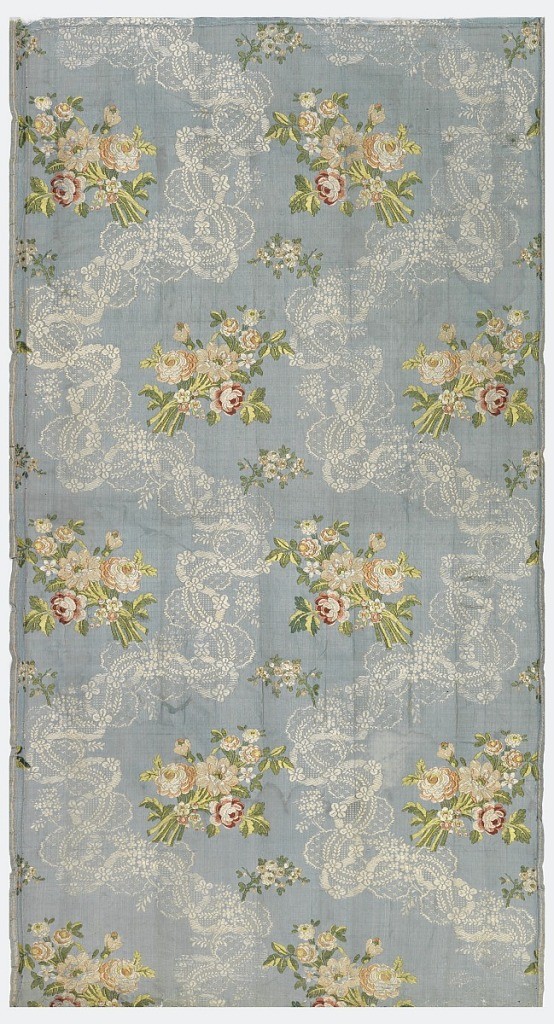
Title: Dress silk
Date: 1750–75
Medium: silk Technique: plain weave with supplementary weft
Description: Curving ribbons of white lace and sprigs of flowers on a pale blue background.